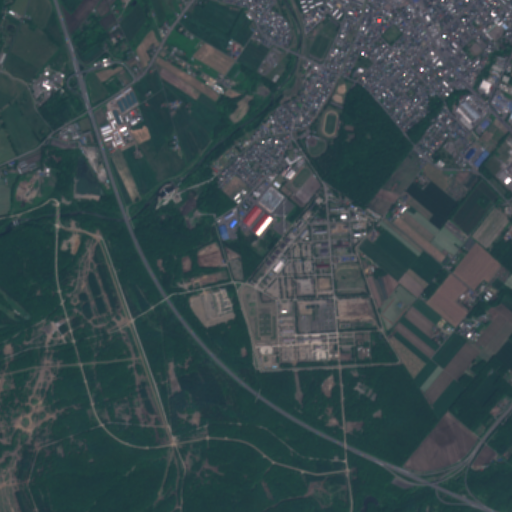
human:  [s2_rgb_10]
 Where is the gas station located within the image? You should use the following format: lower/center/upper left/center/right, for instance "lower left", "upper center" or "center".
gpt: The gas station is located in the upper right of the image.
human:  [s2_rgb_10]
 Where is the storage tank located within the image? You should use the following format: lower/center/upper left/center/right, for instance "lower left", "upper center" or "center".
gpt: The storage tank is located in the center right of the image.
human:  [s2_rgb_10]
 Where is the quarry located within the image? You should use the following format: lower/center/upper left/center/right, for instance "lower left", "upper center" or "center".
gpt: There is no quarry in the image.